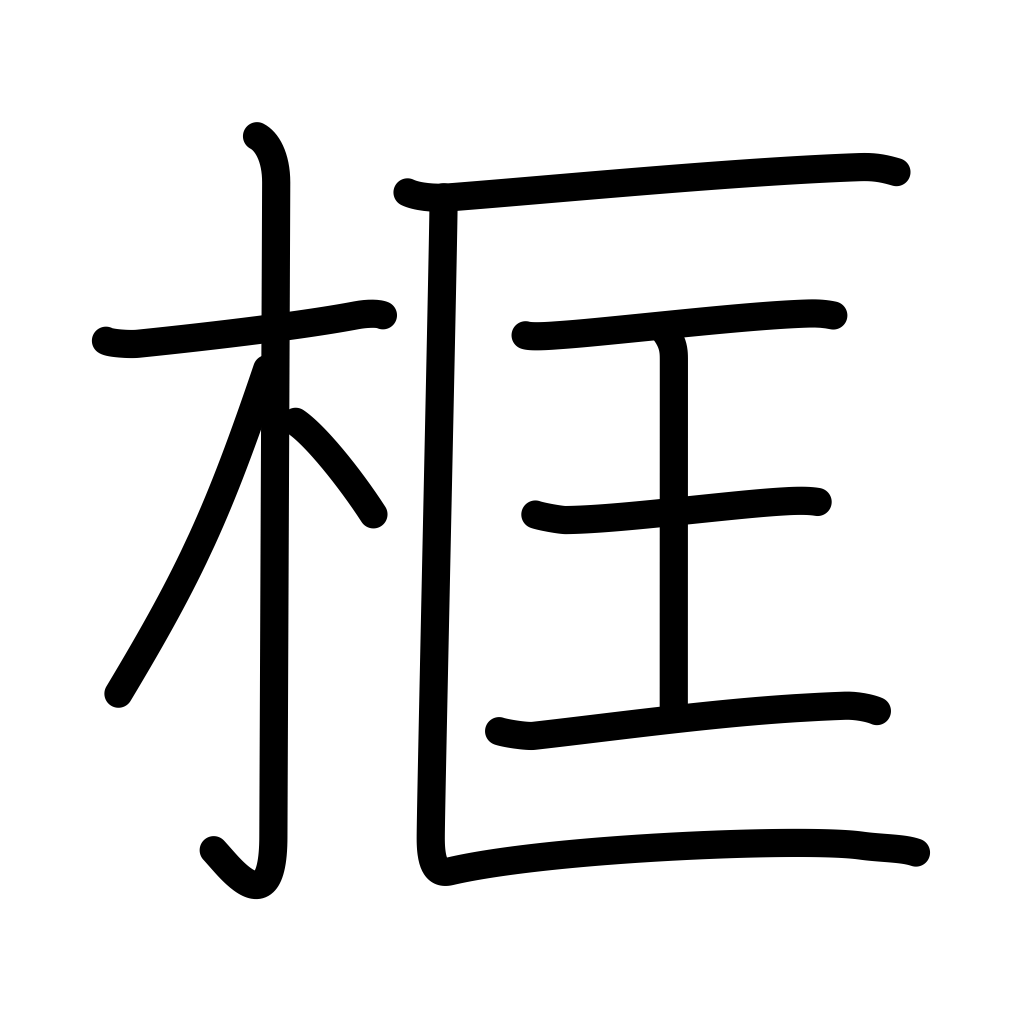
Meaning: framework